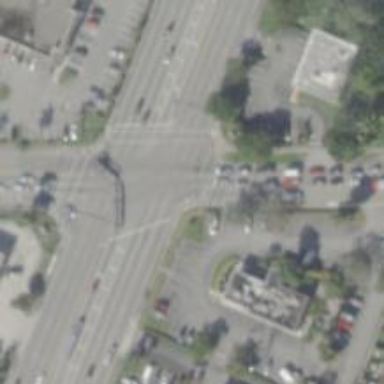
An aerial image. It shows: Crossing with marked lines on the road.